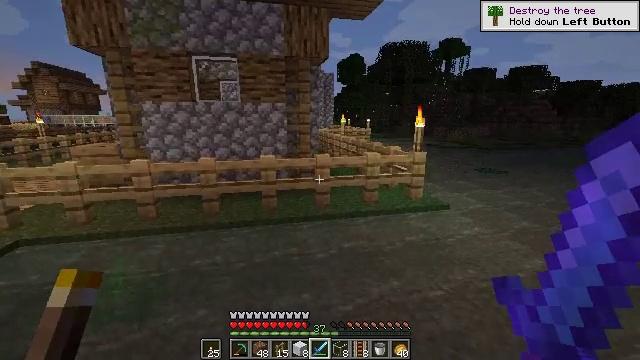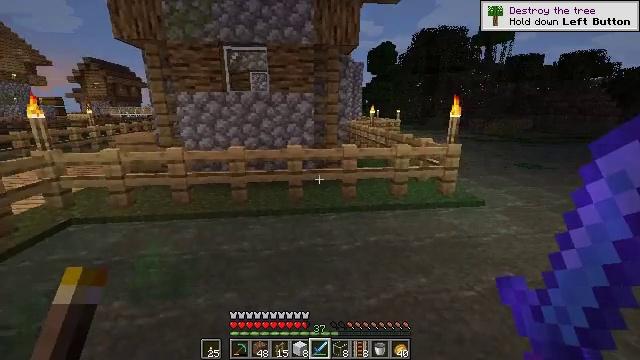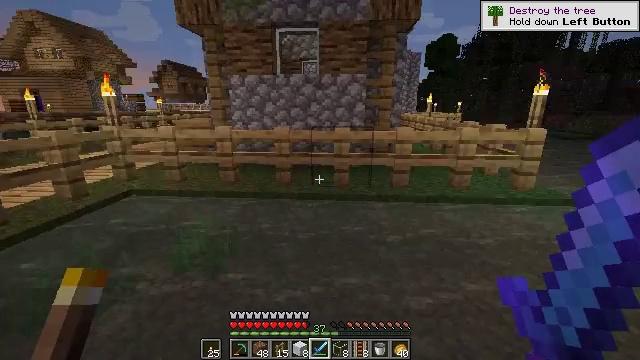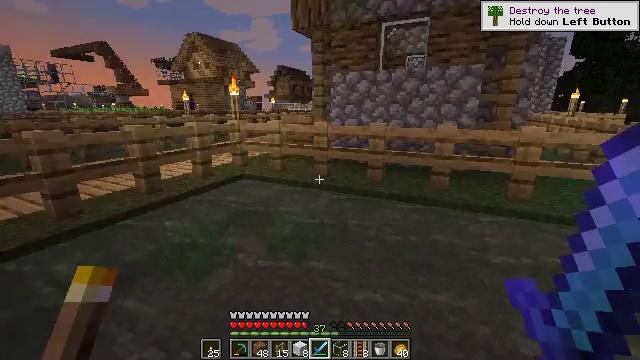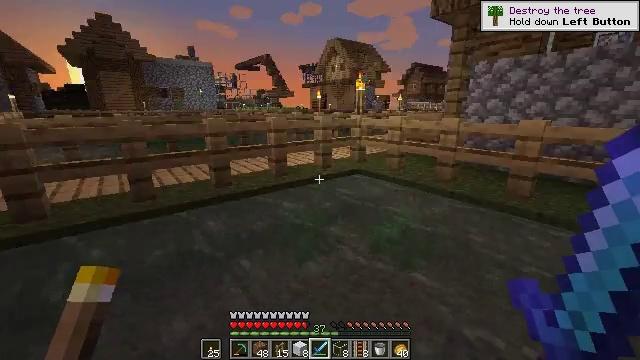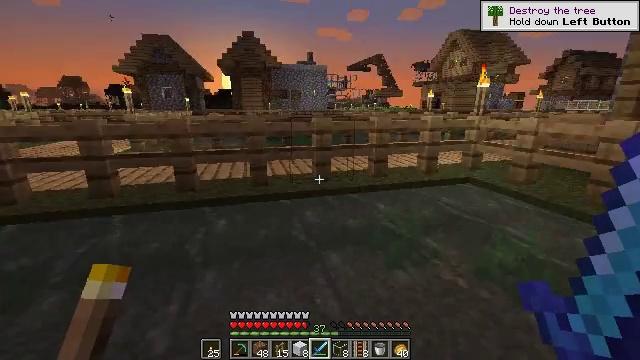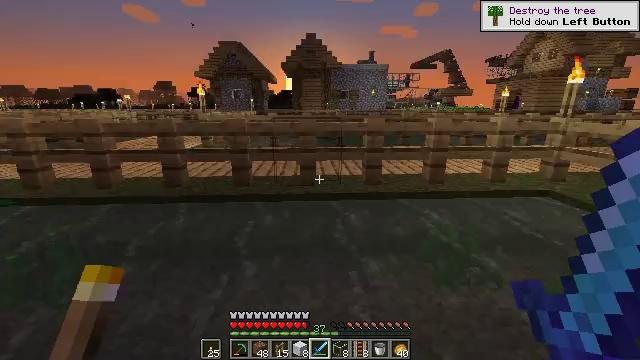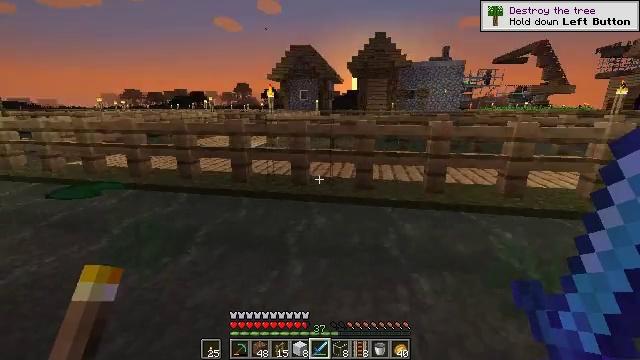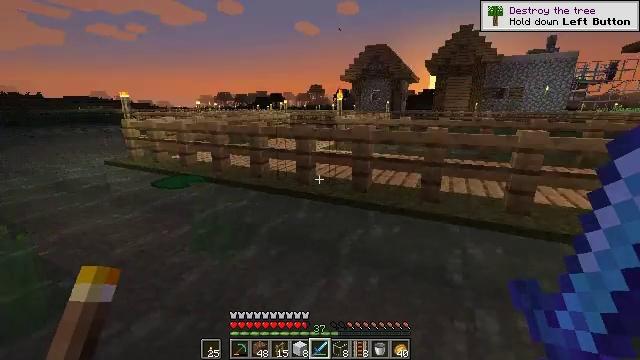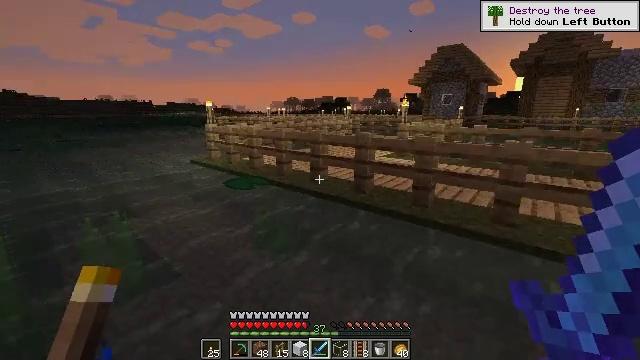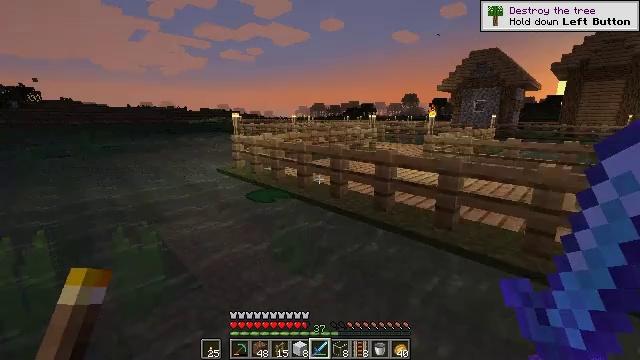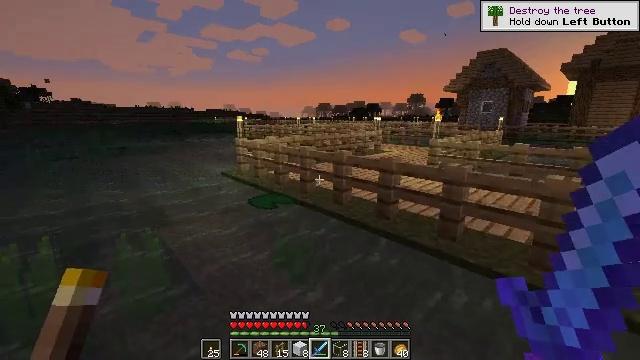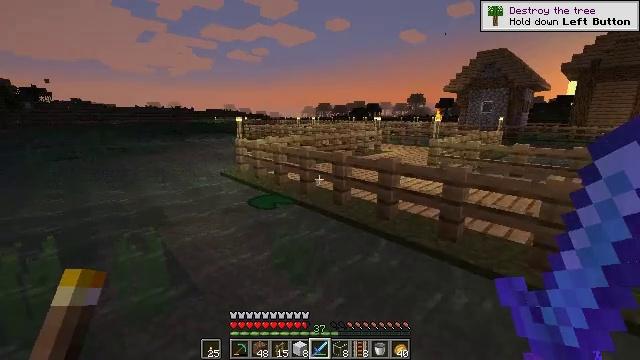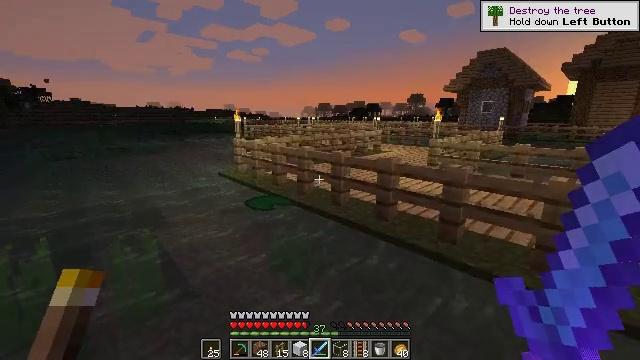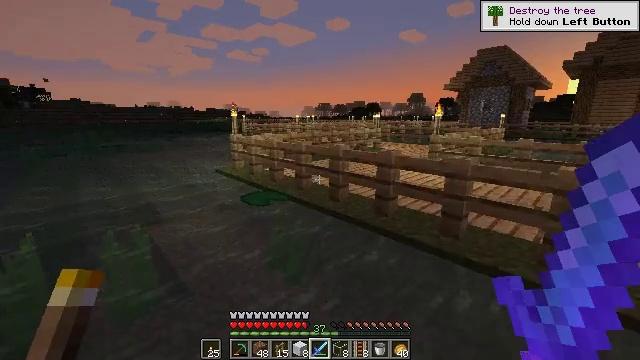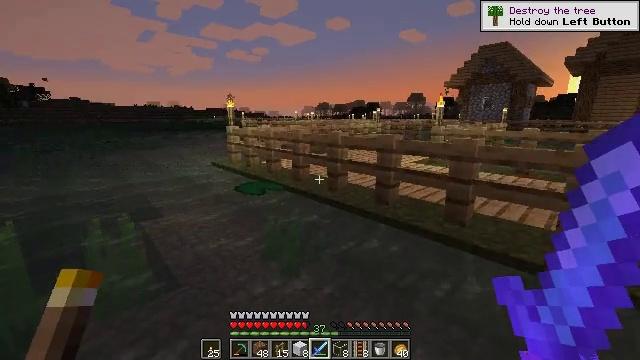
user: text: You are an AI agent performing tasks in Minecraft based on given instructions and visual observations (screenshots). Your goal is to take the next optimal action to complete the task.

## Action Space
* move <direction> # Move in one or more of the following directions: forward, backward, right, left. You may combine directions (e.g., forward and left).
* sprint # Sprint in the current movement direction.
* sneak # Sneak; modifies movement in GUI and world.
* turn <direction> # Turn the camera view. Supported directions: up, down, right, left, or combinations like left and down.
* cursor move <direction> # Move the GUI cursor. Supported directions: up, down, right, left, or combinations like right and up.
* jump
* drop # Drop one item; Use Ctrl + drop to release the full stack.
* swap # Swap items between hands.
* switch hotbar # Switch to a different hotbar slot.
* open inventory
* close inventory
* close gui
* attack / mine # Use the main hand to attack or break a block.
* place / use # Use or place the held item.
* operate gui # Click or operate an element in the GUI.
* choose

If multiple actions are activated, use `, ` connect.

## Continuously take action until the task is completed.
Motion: motion action
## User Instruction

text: Break down the oak fence.
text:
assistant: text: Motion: move forward, turn left and down, jump
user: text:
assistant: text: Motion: move forward, turn left, jump
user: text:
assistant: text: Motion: move forward, turn left, jump
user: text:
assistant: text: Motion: move forward, turn left, jump
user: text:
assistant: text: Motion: move forward, sprint, turn left, jump
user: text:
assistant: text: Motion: move forward, sprint, turn left, jump
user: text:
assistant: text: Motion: move forward, sprint, turn left, jump
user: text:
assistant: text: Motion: move forward, sprint, turn left, jump
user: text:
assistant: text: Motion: move forward, turn left, jump
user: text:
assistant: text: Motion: move forward, turn left and up, jump
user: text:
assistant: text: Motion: move forward, turn left, jump
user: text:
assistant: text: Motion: move forward, jump
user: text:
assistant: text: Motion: move forward, jump
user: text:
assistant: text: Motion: move forward, jump
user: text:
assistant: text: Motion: move forward, jump
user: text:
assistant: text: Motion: move forward, sprint, jump
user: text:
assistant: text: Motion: move forward, sprint, jump
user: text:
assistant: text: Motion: move forward, sprint, jump
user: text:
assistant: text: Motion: move forward, sprint, jump
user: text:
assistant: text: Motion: move forward, sprint, jump
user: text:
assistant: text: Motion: move forward, jump
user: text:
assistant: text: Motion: move forward, jump
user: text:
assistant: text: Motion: move forward, jump
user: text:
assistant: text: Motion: move forward, jump
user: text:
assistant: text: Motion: move forward, turn right, jump
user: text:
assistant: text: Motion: move forward, turn right, jump
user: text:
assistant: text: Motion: move forward, turn right, jump
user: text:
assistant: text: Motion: move forward, turn right, jump
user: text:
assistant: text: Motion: move forward, turn right and down, jump
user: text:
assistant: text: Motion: move forward, sprint, turn right, jump